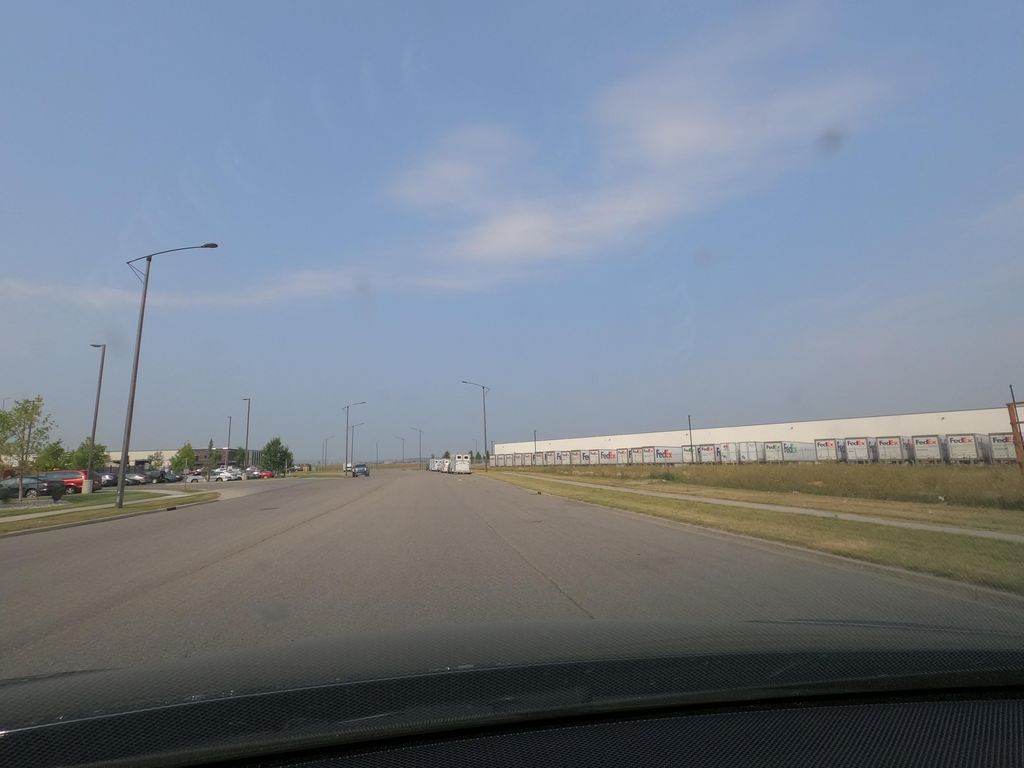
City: calgary